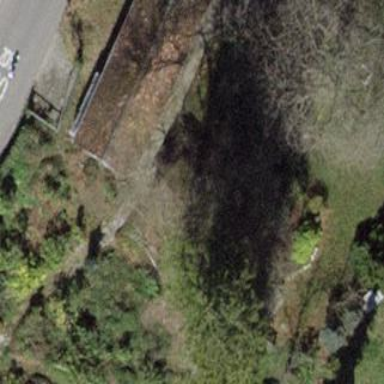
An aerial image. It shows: Shed building.